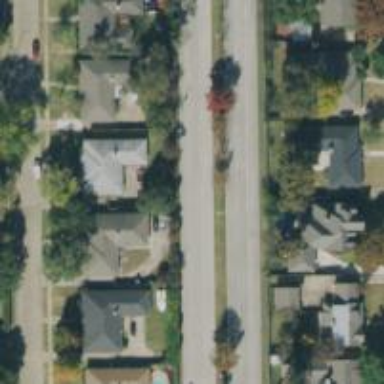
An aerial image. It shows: Secondary road.